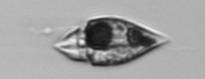
Label: Amphidinium